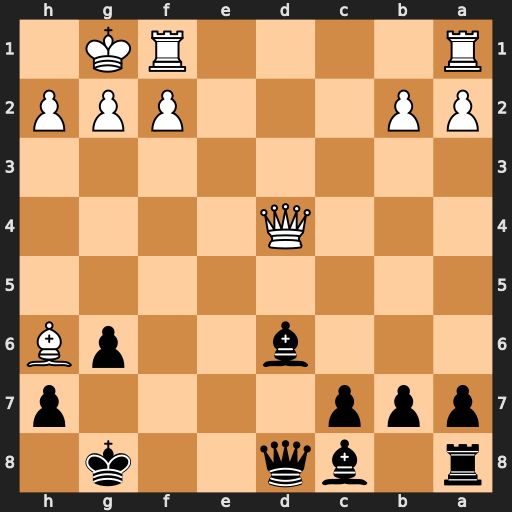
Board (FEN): r1bq2k1/ppp4p/3b2pB/8/3Q4/8/PP3PPP/R4RK1
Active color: b
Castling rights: -
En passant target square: -
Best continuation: Bxh2+ Kxh2 Qxd4